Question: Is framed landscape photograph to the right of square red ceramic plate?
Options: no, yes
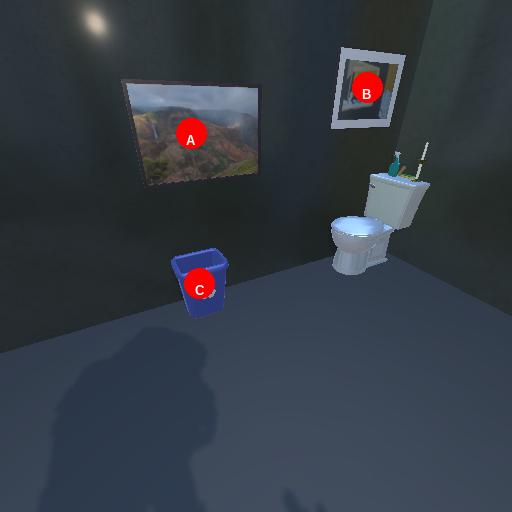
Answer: no